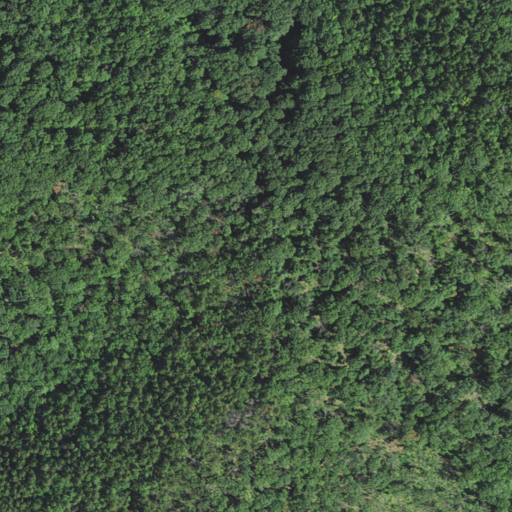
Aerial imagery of mountain in Virginia named Grindstone Mountain containing deciduous forest, mixed forest, and evergreen forest